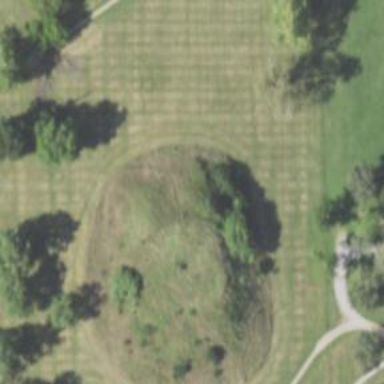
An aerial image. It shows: Archaeological site with historical significance.